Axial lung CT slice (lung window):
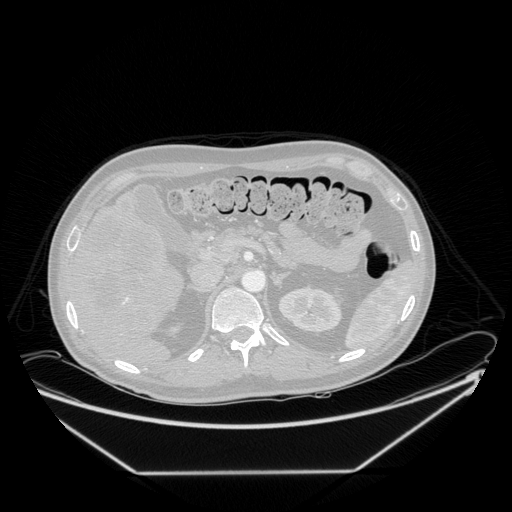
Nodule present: no